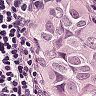
Metastatic tissue present: yes